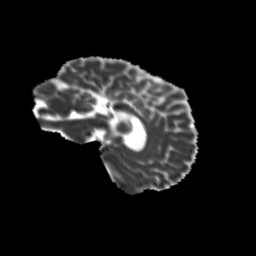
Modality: MD
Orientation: sagittal
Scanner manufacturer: siemens
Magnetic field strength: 3 T
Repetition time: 9.2 s
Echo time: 0.084 s